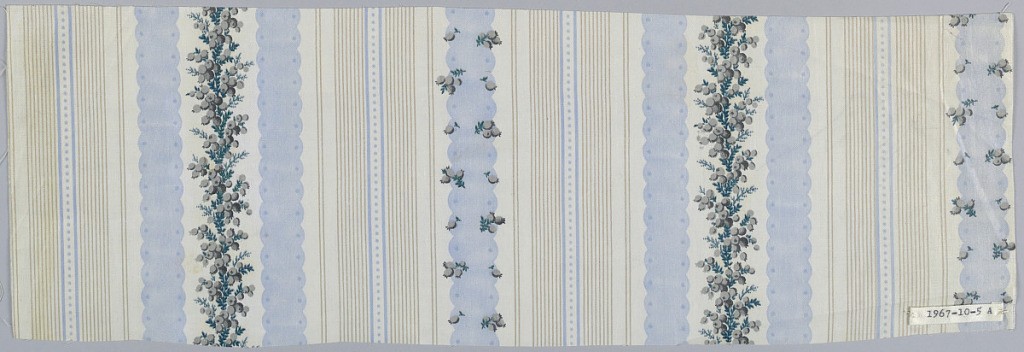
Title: Textile
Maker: Schwartz-Huguenin
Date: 1851–63
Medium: cotton Technique: printed by engraved roller on plain weave; glazed
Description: Two fragments, same design in different colors. A) Ground striped in blue-grey and fine tan stripes; small scale pattern of vine with grey berries. B) Same with green stripes and berries in lavendar. Glazed.